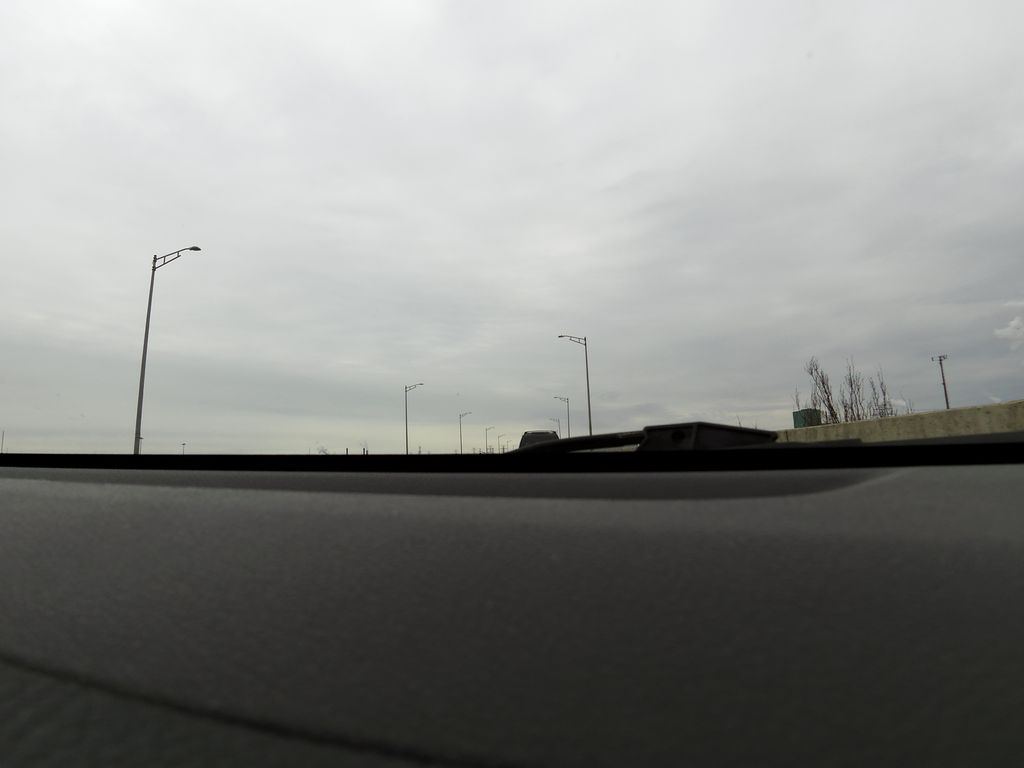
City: hamilton